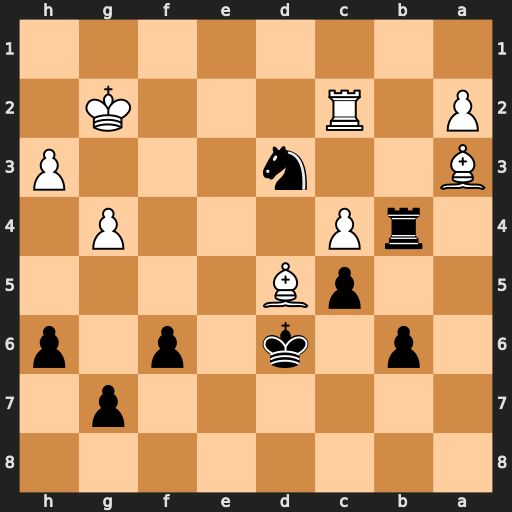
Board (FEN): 8/6p1/1p1k1p1p/2pB4/1rP3P1/B2n3P/P1R3K1/8
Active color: b
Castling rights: -
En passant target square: -
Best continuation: Ne1+ Kf2 Nxc2